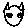
Label: cat